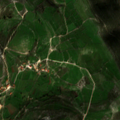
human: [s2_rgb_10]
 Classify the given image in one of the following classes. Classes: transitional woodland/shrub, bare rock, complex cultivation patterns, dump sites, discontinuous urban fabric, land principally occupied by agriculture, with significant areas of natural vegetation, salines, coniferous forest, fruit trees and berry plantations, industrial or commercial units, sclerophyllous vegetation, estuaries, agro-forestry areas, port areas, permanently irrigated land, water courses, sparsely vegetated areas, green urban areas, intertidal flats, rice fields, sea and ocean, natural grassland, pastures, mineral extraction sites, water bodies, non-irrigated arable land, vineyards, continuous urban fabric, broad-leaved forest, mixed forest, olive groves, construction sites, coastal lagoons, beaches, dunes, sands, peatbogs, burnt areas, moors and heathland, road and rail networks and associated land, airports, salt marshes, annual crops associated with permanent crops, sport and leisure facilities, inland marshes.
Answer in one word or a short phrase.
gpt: pastures, complex cultivation patterns, natural grassland, sclerophyllous vegetation, transitional woodland/shrub, sparsely vegetated areas